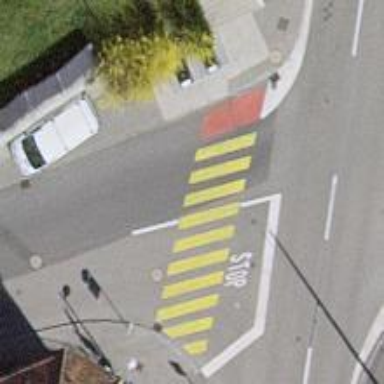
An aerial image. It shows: Marked zebra crossing on the road.